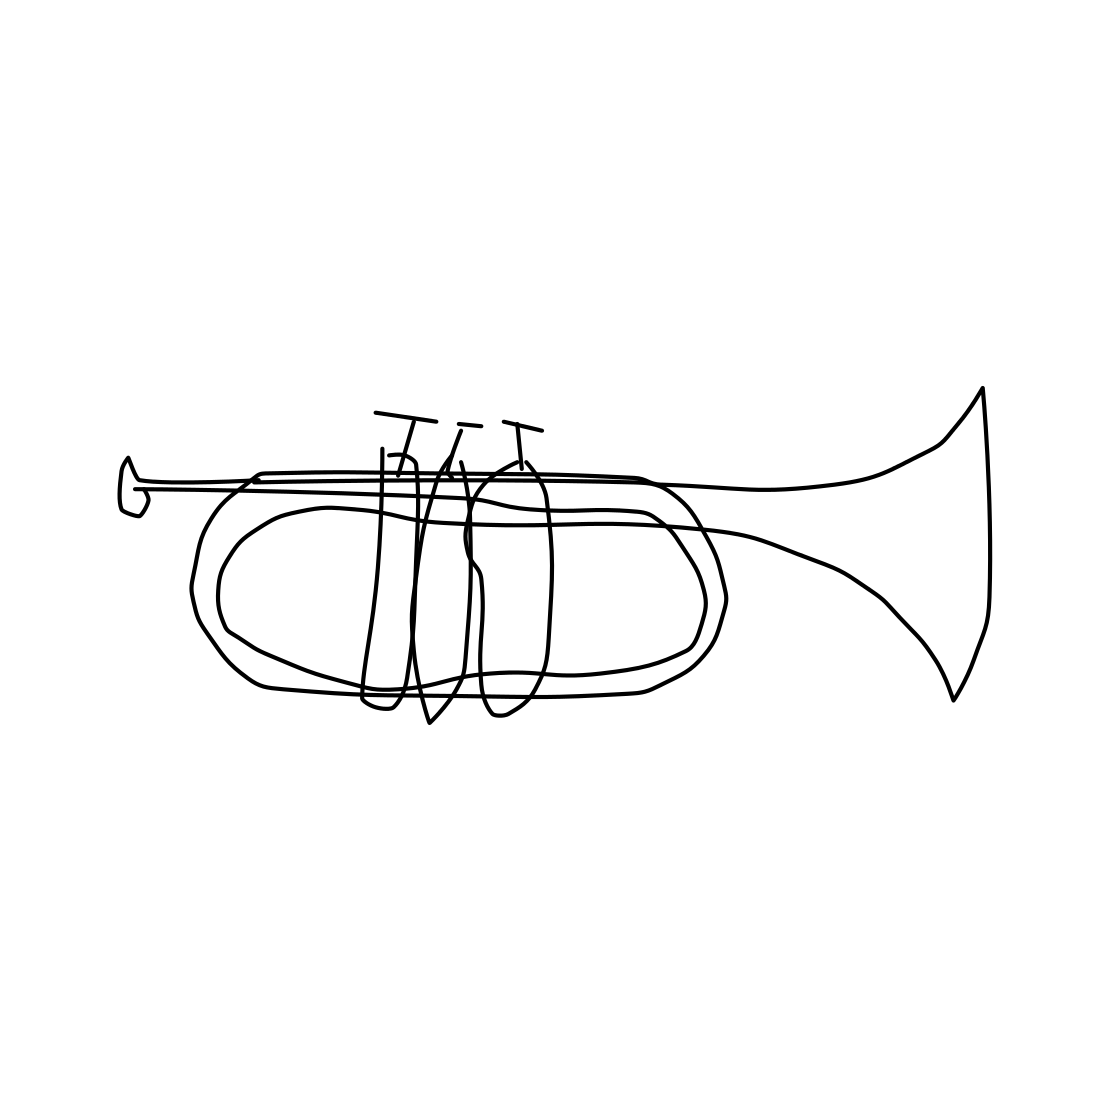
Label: trumpet